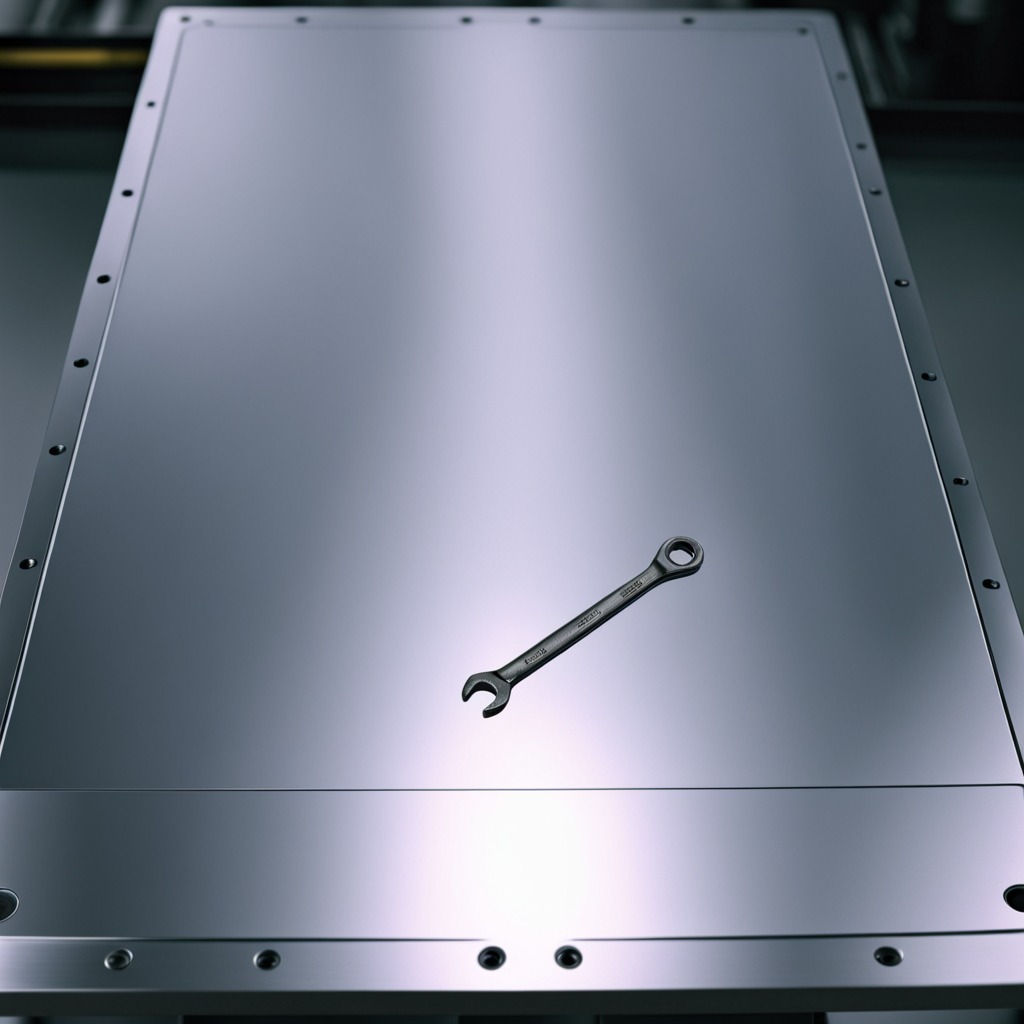
An wrench is lying on a metal table in a machine shop under fluorescent lights.